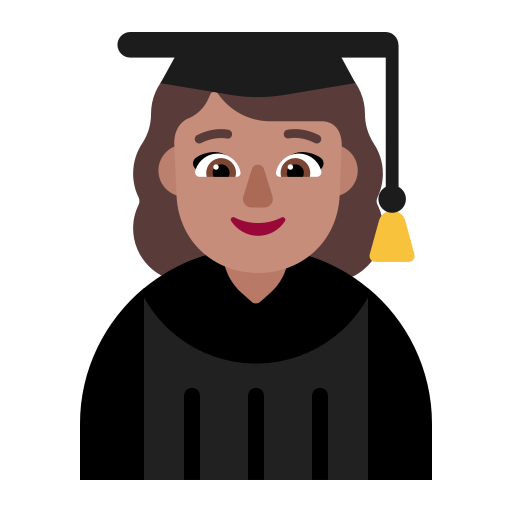
woman student flat